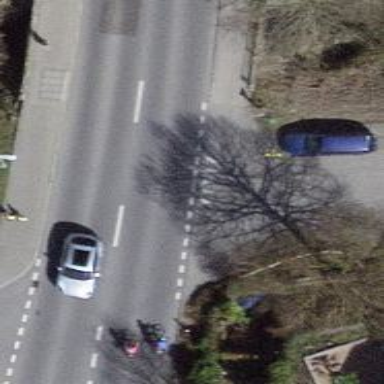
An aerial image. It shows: Road with "give way" sign.